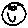
Label: smiley face